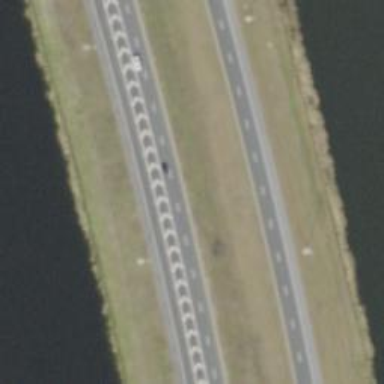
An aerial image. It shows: Asphalt motorway.